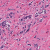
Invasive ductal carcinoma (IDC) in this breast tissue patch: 1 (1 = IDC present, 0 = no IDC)